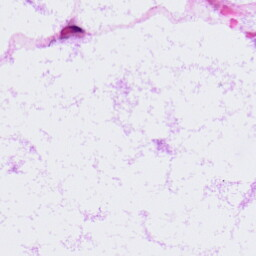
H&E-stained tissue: LymphNode